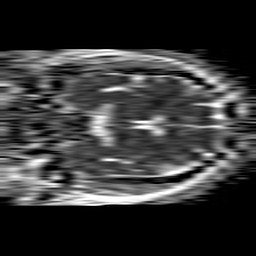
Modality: ADC
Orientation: coronal
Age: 46
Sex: female
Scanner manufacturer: philips
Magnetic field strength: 1.5 T
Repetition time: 4.6 s
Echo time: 0.08631 s